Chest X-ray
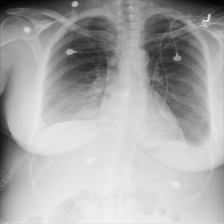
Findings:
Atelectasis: positive
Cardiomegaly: negative
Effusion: negative
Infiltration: negative
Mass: negative
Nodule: negative
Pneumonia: negative
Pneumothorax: negative
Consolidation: negative
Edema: negative
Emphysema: negative
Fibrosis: negative
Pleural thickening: negative
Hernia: negative